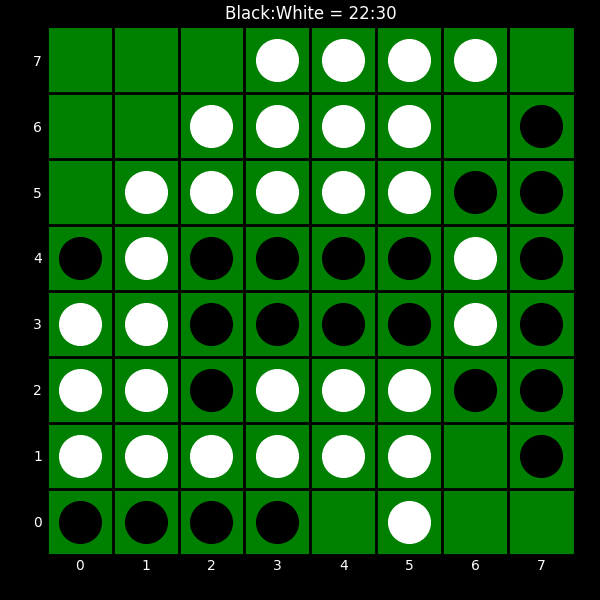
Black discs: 22
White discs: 30